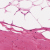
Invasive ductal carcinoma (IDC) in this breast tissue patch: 0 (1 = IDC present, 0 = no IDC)